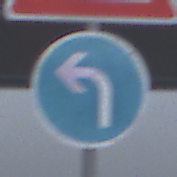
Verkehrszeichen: VorgeschriebeneFahrtrichtungLinks
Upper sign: Arbeitsstelle
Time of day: MorningAfternoon
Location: Outdoor (Suburban)
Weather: Overcast
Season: NotSpecified
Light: Natural